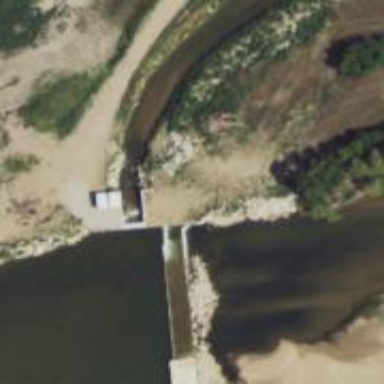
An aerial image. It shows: Dam across waterway.